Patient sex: M
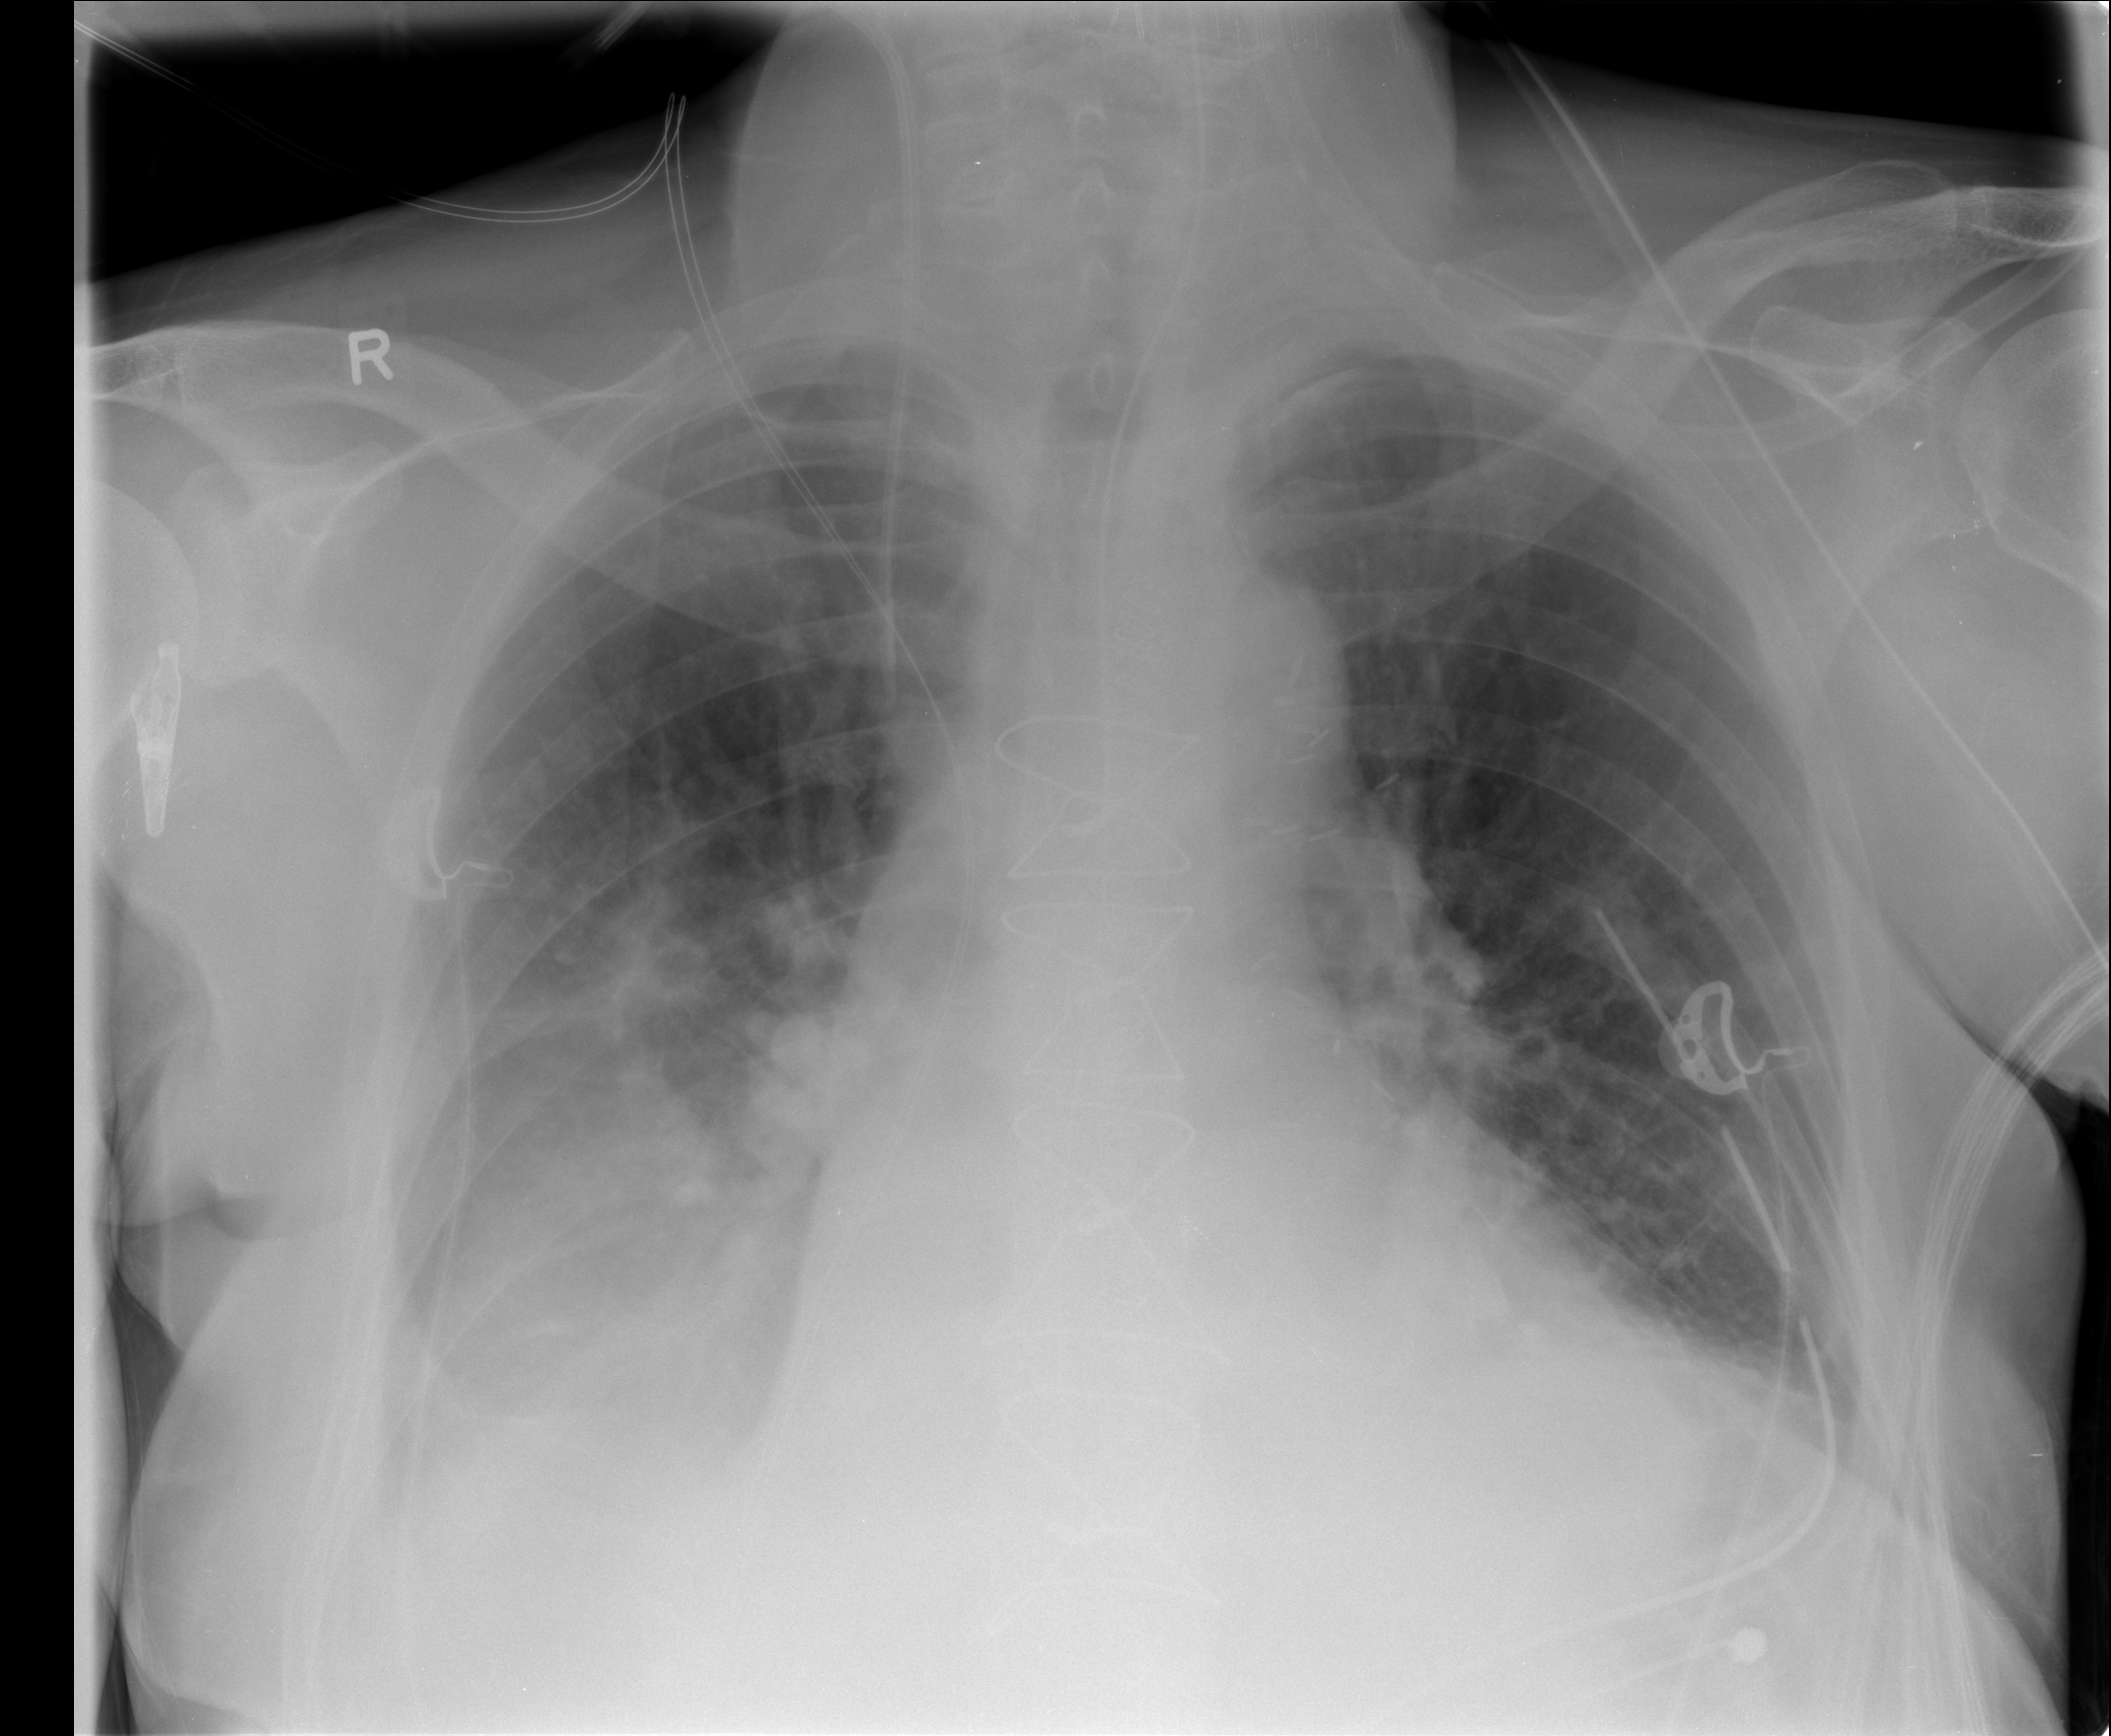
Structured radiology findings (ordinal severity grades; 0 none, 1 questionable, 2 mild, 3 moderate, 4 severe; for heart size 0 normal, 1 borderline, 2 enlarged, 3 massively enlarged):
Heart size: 2
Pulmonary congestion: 1
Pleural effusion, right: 3
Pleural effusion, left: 1
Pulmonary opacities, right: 0
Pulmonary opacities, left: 0
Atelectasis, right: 3
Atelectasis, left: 0